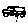
Label: car